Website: apple
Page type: account-selection
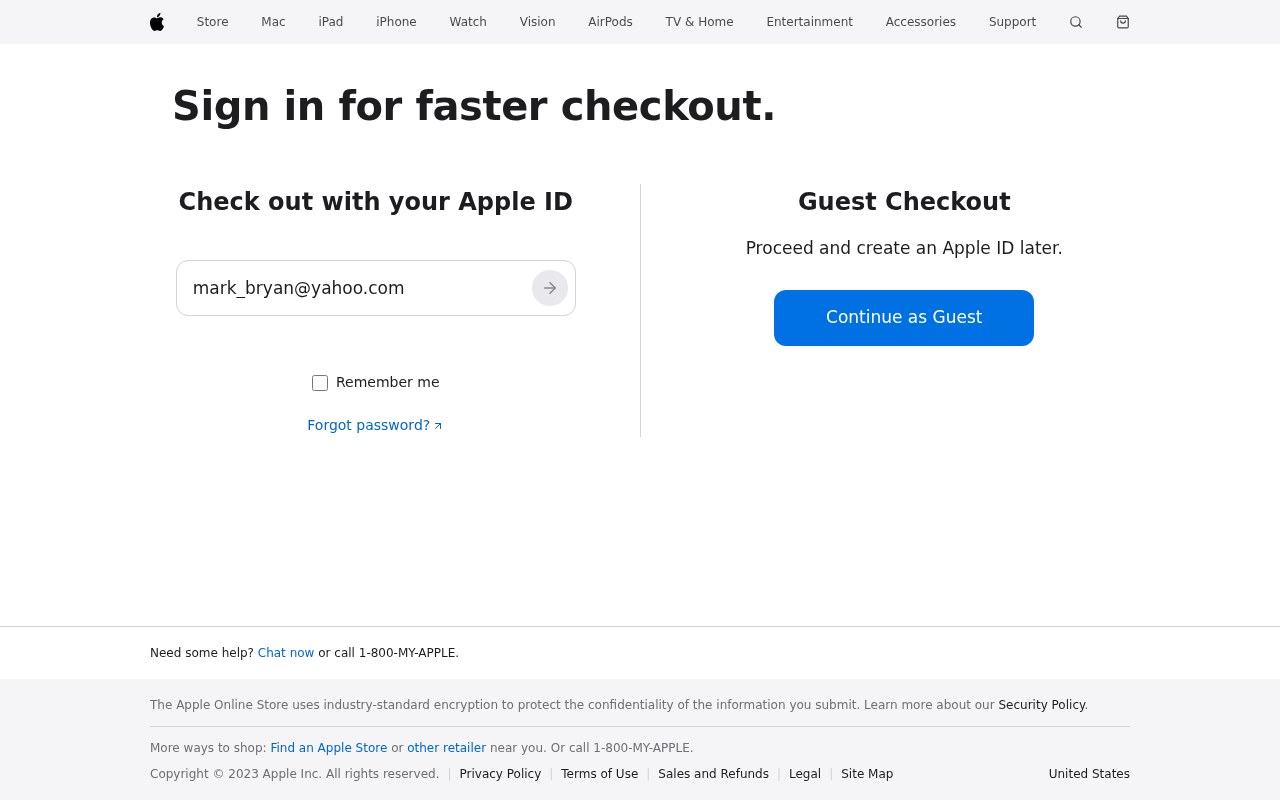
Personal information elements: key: PII_EMAIL
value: mark_bryan@yahoo.com